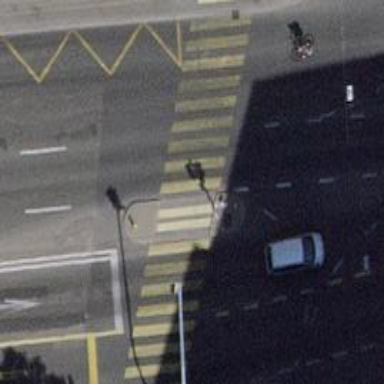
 with bus lane on the left and shared bus-cycling lane on the left side as well."